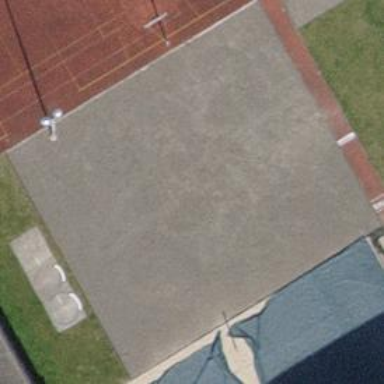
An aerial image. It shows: Boules pitch in the leisure land area.